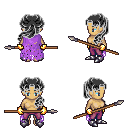
a pixel art fantasy rpg character, female body template, human, tanned skin, maroon tattered cape, magenta pants, gray princess hairstyle, gold gloves, metal boots, spear, four views (front, back, left, right), 2x2 character sprite sheet, small pixel art, hard edges, no anti-aliasing